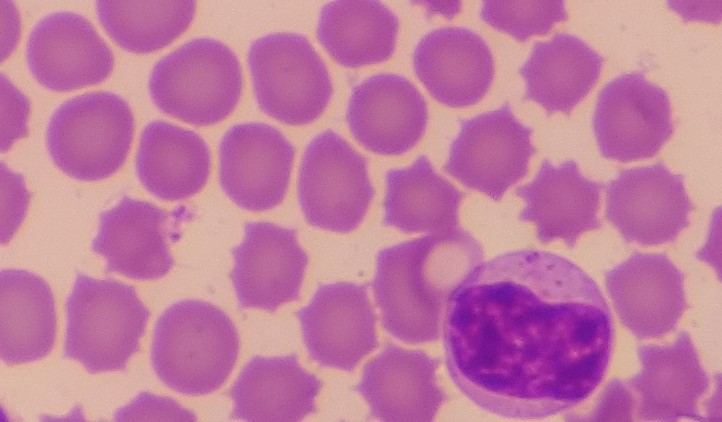
White blood cell type: Lymphocyte